Question: I have a form within my angular app (within SharePoint) that uses routing via hashbang, but when I click on a button in my form, it redirects to the root (like it can't resolve the URL so it uses the otherwise setting in my config), instead of executing the function.
Here is the HTML (my controller is defined in the routing):
'''
<form name="newItem" class="form-horizontal" data-ng-submit="createItem()">
<fieldset>
<div class="form-group">
<label class="col-lg-2 control-label" for="itemtype">Type *</label>
<div class="col-lg-10">
<select class="form-control" id="itemtype" data-ng-model="selectedType"
data-ng-options="opt as opt.label for opt in types" required>
<option style="display:none" value="">Select a type</option>
</select>
</div>
</div>
<div class="form-group">
<label class="col-lg-2 control-label" for="title">Title *</label>
<div class="col-lg-10">
<input class="form-control" name="title" id="title" type="text" data-ng-model="itemtitle" placeholder="Add your title (Limited to 70 characters)" data-ng-maxlength="70" required>
({{70 - newItem.title.$viewValue.length}} Characters Remaining)
</div>
</div>
<div class="form-group">
<label class="col-lg-2 control-label" for="body">Body *</label>
<div class="col-lg-10">
<textarea class="form-control" name="body" id="body" data-ng-model="itembody" rows="4" placeholder="Add your body (Limited to 500 characters)" data-ng-maxlength="500" required> </textarea>
Your summary will be displayed as follows ({{500 - newItem.body.$viewValue.length}} Characters Remaining):<br /> {{itembody}}
</div>
</div>
<div class="form-group">
<div class="col-lg-10 col-lg-offset-2">
<button class="btn btn-default" data-ng-click="cancel()">Cancel</button>
<button class="btn btn-primary" data-ng-click="newItem">Submit</button>
</div>
</div>
</fieldset>
</form>
'''
Here is my controller:
'''
appControllers.controller('appItemPostCtrl', ['$scope', '$location', 'appItems', 'appTypes', function ($scope, $location, appItems, appTypes) {
var itemEntry = new appItems;
console.log(itemEntry);
$scope.types = [];
appTypes.query(function (typedata) {
var itemTypes = typedata.value;
// Foreach type, push values into types array
angular.forEach(itemTypes, function (typevalue, typekey) {
$scope.types.push({
label: typevalue.Title,
value: typevalue.Title,
});
})
});
$scope.createItem = function () {
itemEntry.Title = $scope.itemtitle;
itemEntry.$save();
}
$scope.cancel = function () {
}
}]);
'''
It appears that this is related to SharePoint (My Angular Form is in SharePoint), as even setting the button type to submit as follows triggers the refresh instead of running the function. SharePoint is wrapping everything in a form since it inherits from the Master page of the Web, so when I added two "Angular Forms" to the page, the first angular form was closing the tag on the SharePoint form so the second was able to work. Does anyone have a stable workaround (beyond creating a custom masterpage). Image as follows:

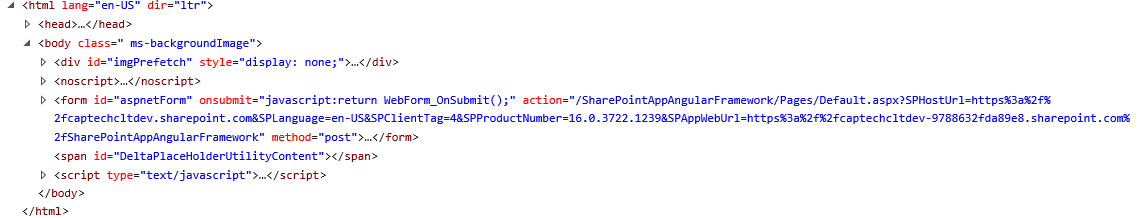
Answer: I solved it by closing the tag of SharePoint instead of creating a custom masterpage. Ex:
'''
<!-- Close the default form tag put in place by SharePoint instead of creating a custom Masterpage without this element that requires increased permissions and complexity to deploy. Without this tag closed, the form below will not render properly -->
</form>
<div>
<form id="newItemForm" class="form-horizontal" data-ng-submit="createItem()">
<div class="form-group">
<label class="col-lg-2 control-label" for="itemtype">Type *</label>
<div class="col-lg-10">
<select class="form-control" id="itemtype" data-ng-model="selectedType"
data-ng-options="opt as opt.label for opt in types" required>
<option style="display:none" value="">Select a type</option>
</select>
</div>
</div>
<div class="form-group">
<label class="col-lg-2 control-label" for="title">Title *</label>
<div class="col-lg-10">
<input class="form-control" name="title" id="title" type="text" data-ng-model="itemtitle" placeholder="Add your title (Limited to 70 characters)" data-ng-maxlength="70" required>
</div>
</div>
<div class="form-group">
<label class="col-lg-2 control-label" for="body">Body *</label>
<div class="col-lg-10">
<textarea class="form-control" name="body" id="body" data-ng-model="itembody" rows="4" placeholder="Add your body (Limited to 500 characters)" data-ng-maxlength="500" required> </textarea>
</div>
</div>
<div class="col-lg-10 col-lg-offset-2">
<!--<button type="button" class="btn btn-default" data-ng-click="cancel()">Cancel</button>-->
<button type="submit" class="btn btn-primary">Submit</button>
</div>
</form>
</div>
'''